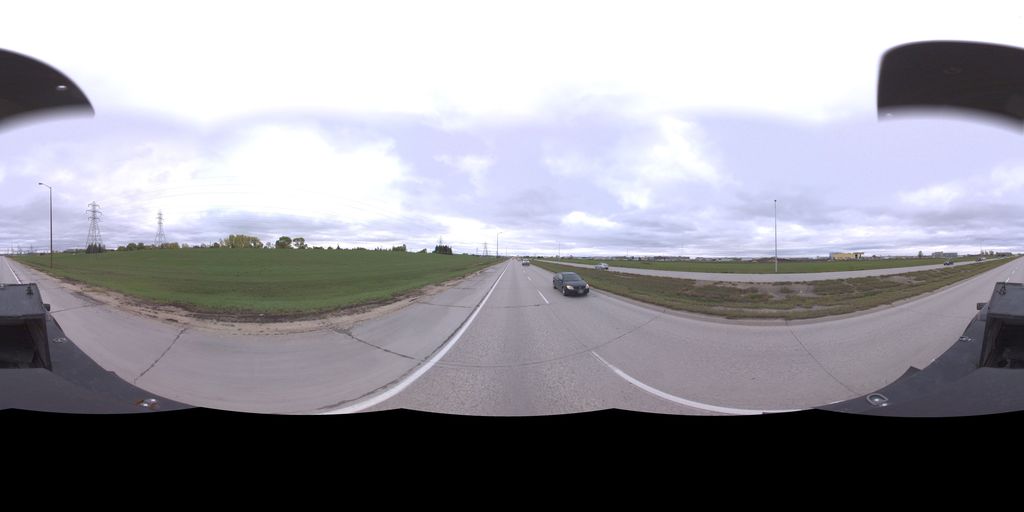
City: winnipeg